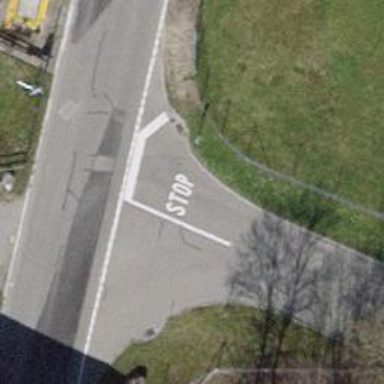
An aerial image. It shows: Stop road.